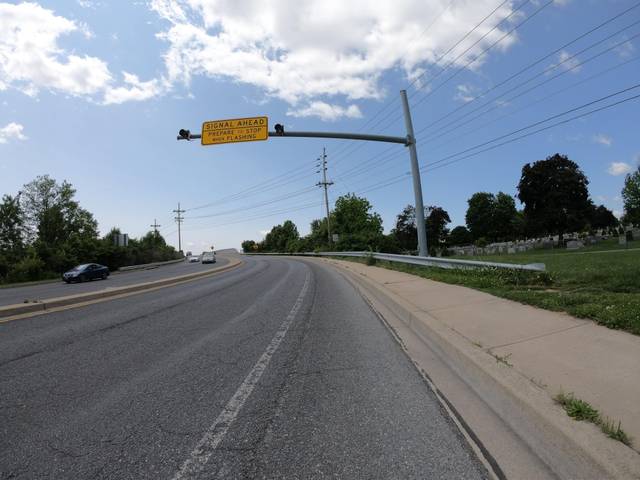
Region: United States
Coordinates: 39.399, -77.417